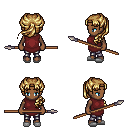
a pixel art fantasy rpg character, female body template, human, dark skin, maroon tunic, metal pants, blonde princess hairstyle, white slippers, spear, four views (front, back, left, right), 2x2 character sprite sheet, small pixel art, hard edges, no anti-aliasing